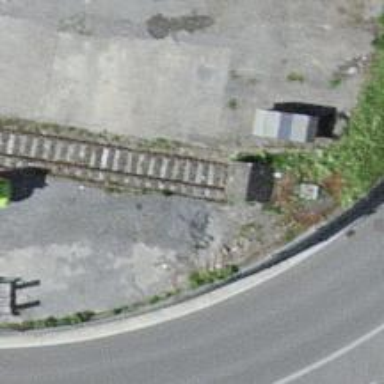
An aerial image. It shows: Railway buffer stop.